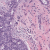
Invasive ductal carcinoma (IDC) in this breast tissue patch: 0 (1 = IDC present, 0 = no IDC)